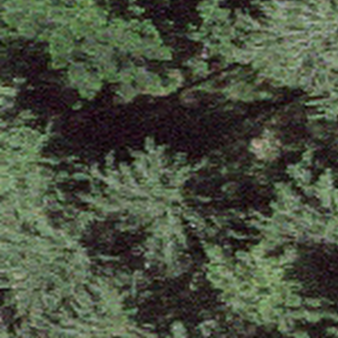
Label: other